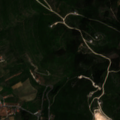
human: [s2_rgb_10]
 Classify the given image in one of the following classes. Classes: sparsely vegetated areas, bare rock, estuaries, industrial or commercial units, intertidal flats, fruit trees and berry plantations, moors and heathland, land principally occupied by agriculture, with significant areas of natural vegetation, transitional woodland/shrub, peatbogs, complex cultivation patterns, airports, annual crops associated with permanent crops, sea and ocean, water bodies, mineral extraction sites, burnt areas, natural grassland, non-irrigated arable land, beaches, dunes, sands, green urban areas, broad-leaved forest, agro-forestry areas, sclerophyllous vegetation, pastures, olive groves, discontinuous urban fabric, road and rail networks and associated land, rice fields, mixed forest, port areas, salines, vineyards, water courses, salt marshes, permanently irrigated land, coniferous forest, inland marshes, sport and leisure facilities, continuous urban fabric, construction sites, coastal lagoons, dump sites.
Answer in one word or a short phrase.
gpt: discontinuous urban fabric, mineral extraction sites, complex cultivation patterns, broad-leaved forest, sclerophyllous vegetation, transitional woodland/shrub